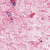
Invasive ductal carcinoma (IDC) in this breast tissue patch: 0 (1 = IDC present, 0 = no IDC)